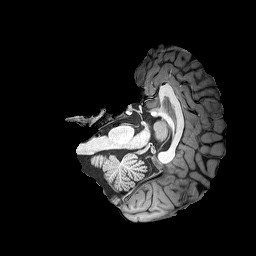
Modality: T1w
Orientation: axial
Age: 22
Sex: male
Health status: healthy